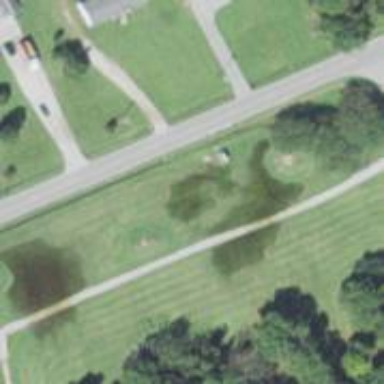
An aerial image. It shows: Disc golf basket.